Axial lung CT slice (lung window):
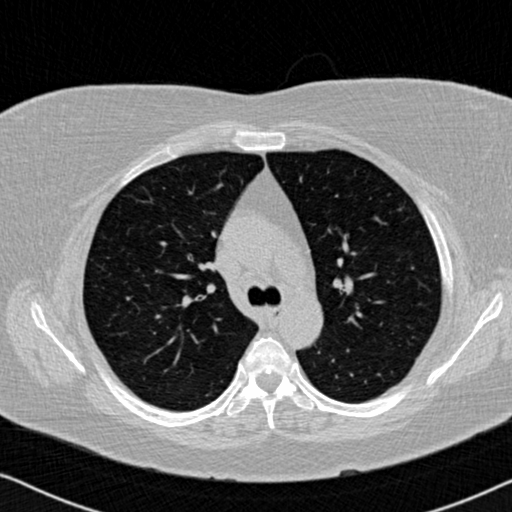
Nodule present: no